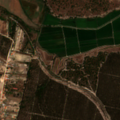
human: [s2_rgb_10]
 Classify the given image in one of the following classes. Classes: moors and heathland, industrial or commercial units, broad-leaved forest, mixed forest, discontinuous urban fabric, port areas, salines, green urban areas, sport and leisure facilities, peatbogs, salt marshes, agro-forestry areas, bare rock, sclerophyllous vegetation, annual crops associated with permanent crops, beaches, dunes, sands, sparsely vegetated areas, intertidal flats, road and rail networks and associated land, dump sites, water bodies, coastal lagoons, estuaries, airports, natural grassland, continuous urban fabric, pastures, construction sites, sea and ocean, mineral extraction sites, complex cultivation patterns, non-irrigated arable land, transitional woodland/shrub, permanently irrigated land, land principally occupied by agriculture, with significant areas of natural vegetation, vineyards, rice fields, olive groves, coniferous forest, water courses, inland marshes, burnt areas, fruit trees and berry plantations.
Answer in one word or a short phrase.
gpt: rice fields, complex cultivation patterns, agro-forestry areas, broad-leaved forest